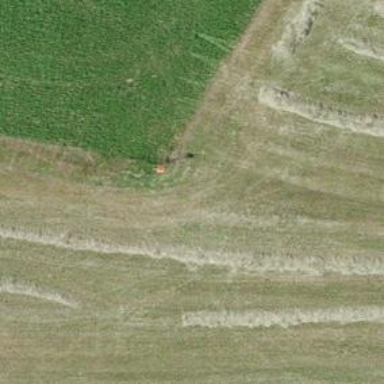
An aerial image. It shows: Orange aerial marker.